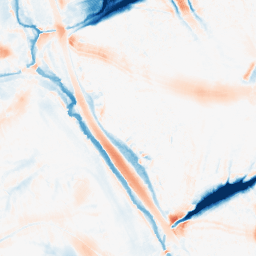
Category: morphological
Decomposition family: tophat_combined
Decomposition parameters: size: 20
Upsampling method: bspline
Upsampling parameters: scale: 2
Upsampling scale: 2